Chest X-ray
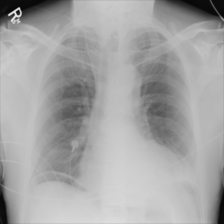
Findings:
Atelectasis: positive
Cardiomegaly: negative
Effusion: negative
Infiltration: negative
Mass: negative
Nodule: negative
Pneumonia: negative
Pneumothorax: negative
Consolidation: negative
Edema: negative
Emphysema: negative
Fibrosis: negative
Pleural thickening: negative
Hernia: negative